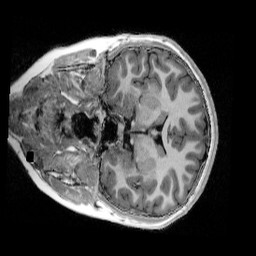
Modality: UNIT1_denoised
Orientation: coronal
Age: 11
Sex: female
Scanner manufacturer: siemens
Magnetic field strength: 3 T
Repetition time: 4 s
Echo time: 0.00303 s